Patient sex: M
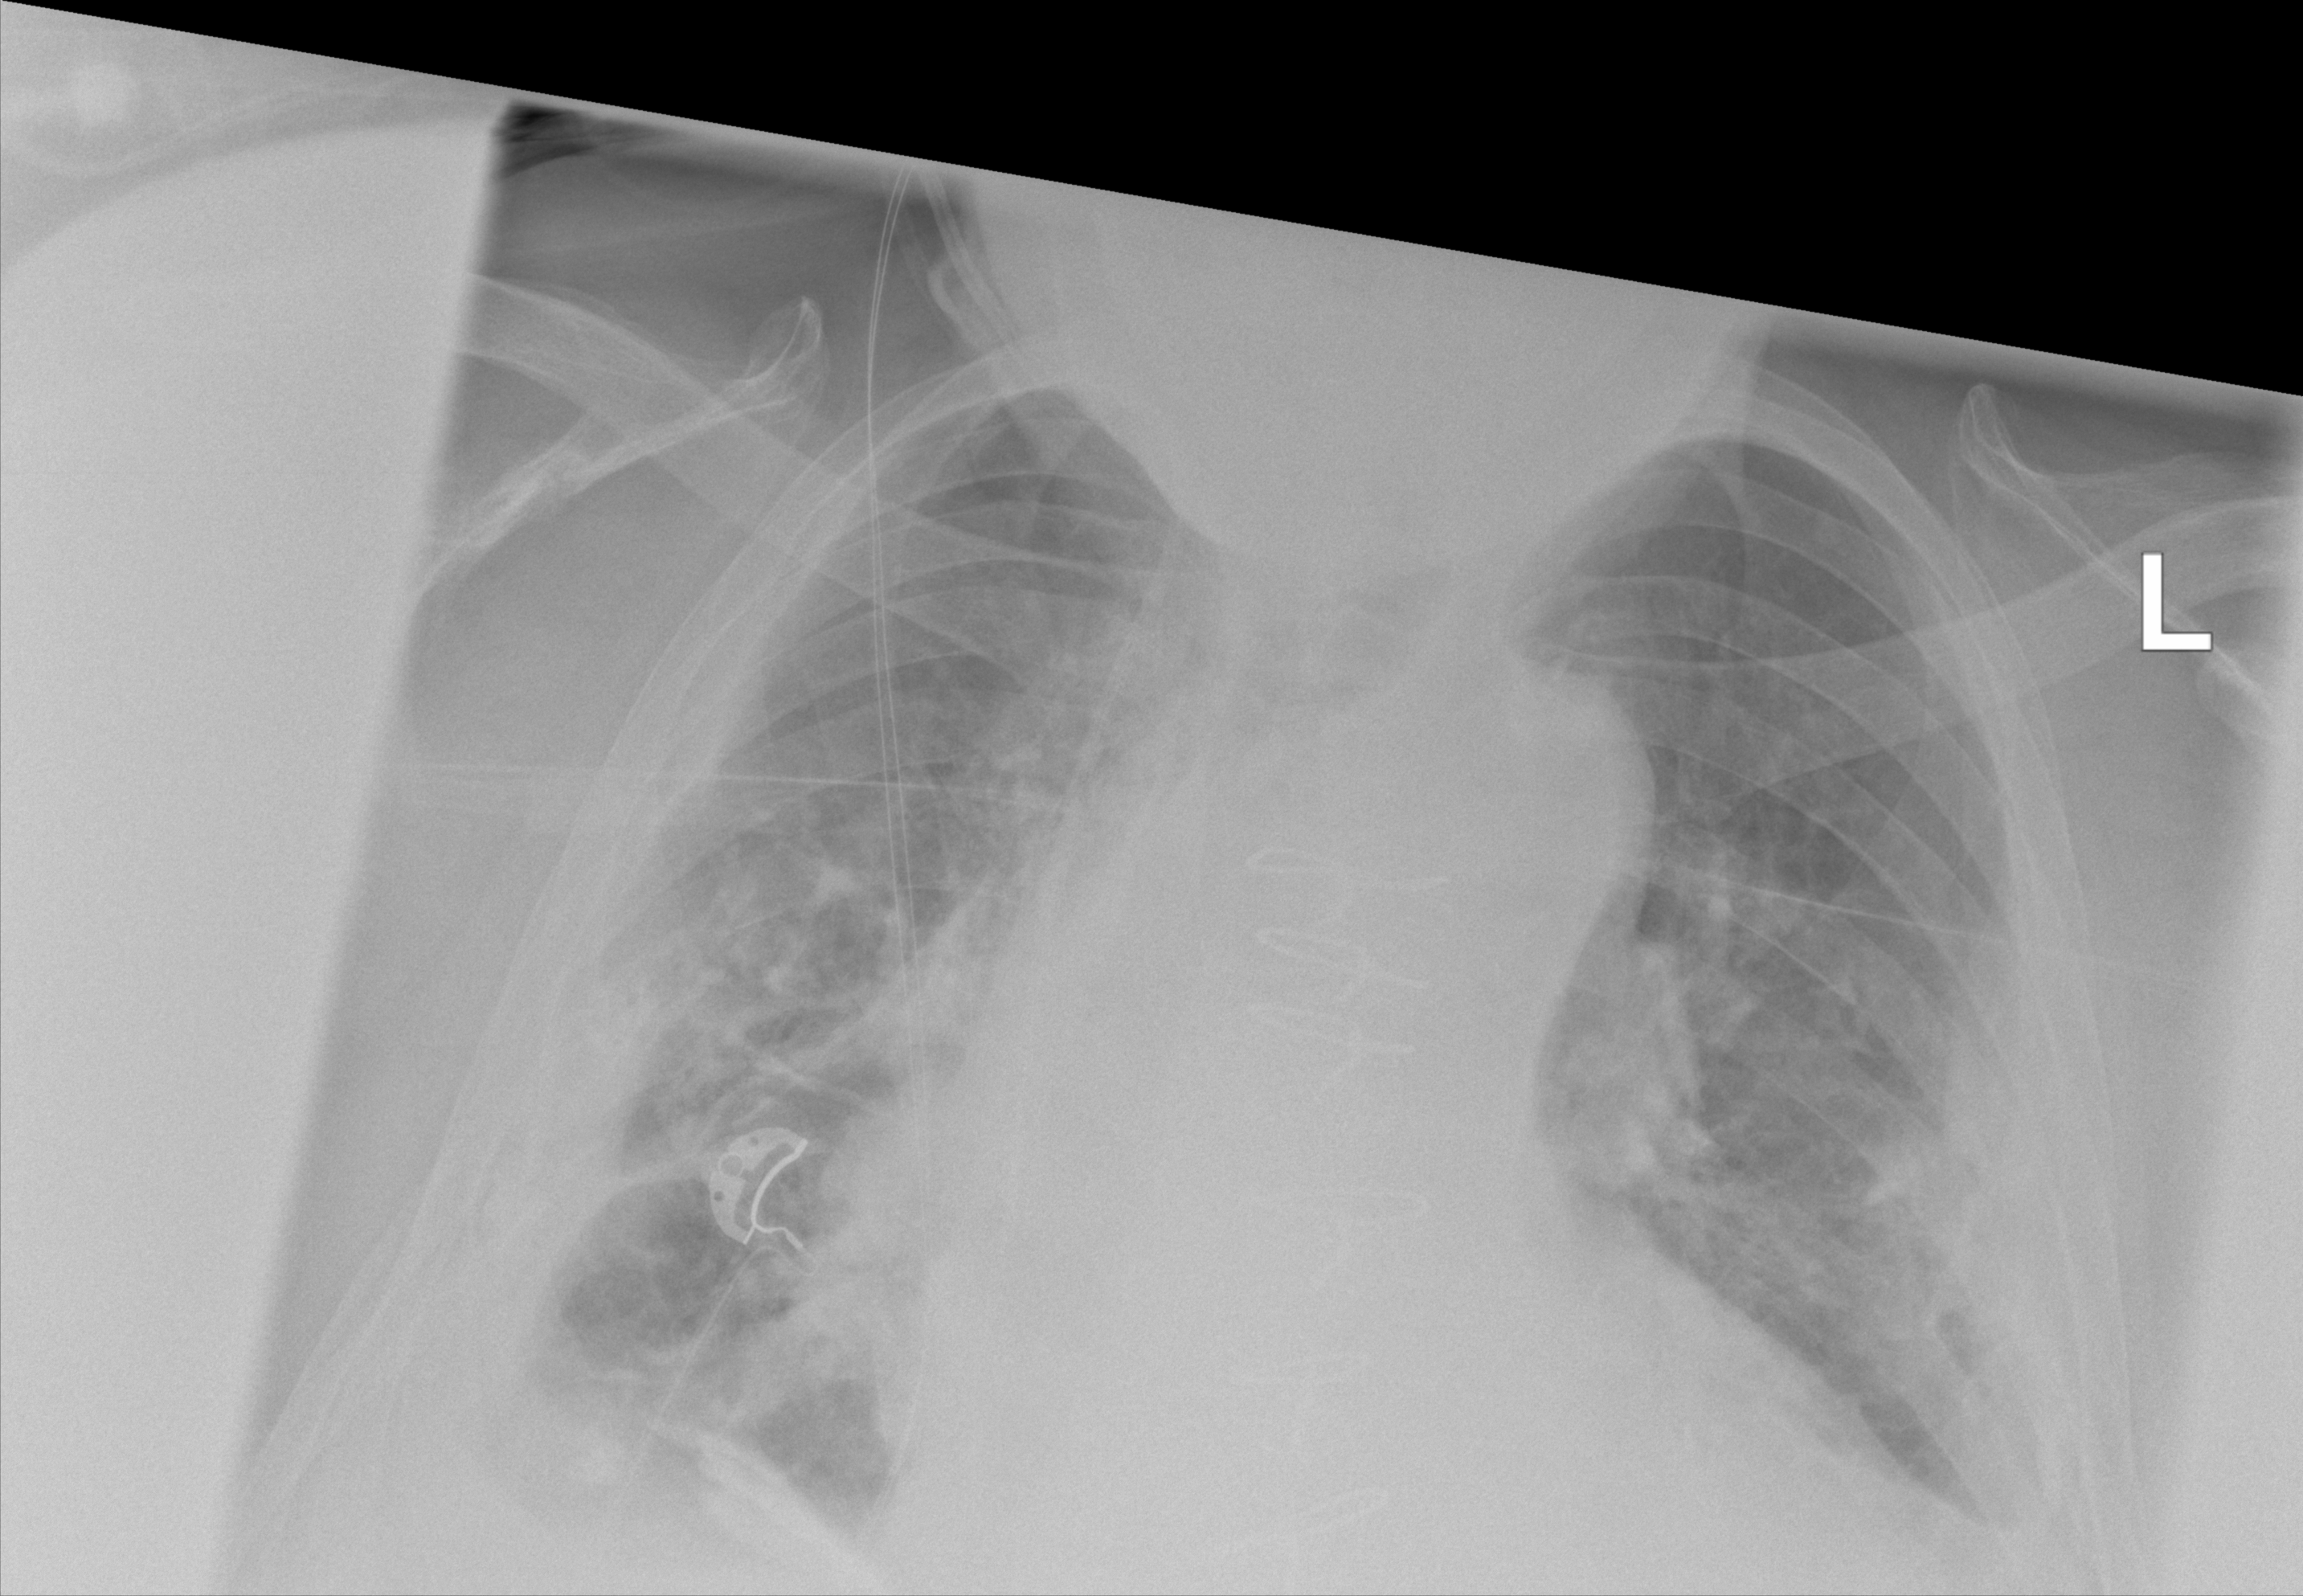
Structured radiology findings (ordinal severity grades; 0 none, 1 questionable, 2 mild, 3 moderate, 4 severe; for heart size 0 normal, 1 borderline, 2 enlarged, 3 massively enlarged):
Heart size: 2
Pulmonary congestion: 2
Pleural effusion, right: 2
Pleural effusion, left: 2
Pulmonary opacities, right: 2
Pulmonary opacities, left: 2
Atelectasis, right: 2
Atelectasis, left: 2